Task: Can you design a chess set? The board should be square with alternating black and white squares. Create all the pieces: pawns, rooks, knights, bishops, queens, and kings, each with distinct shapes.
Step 418:
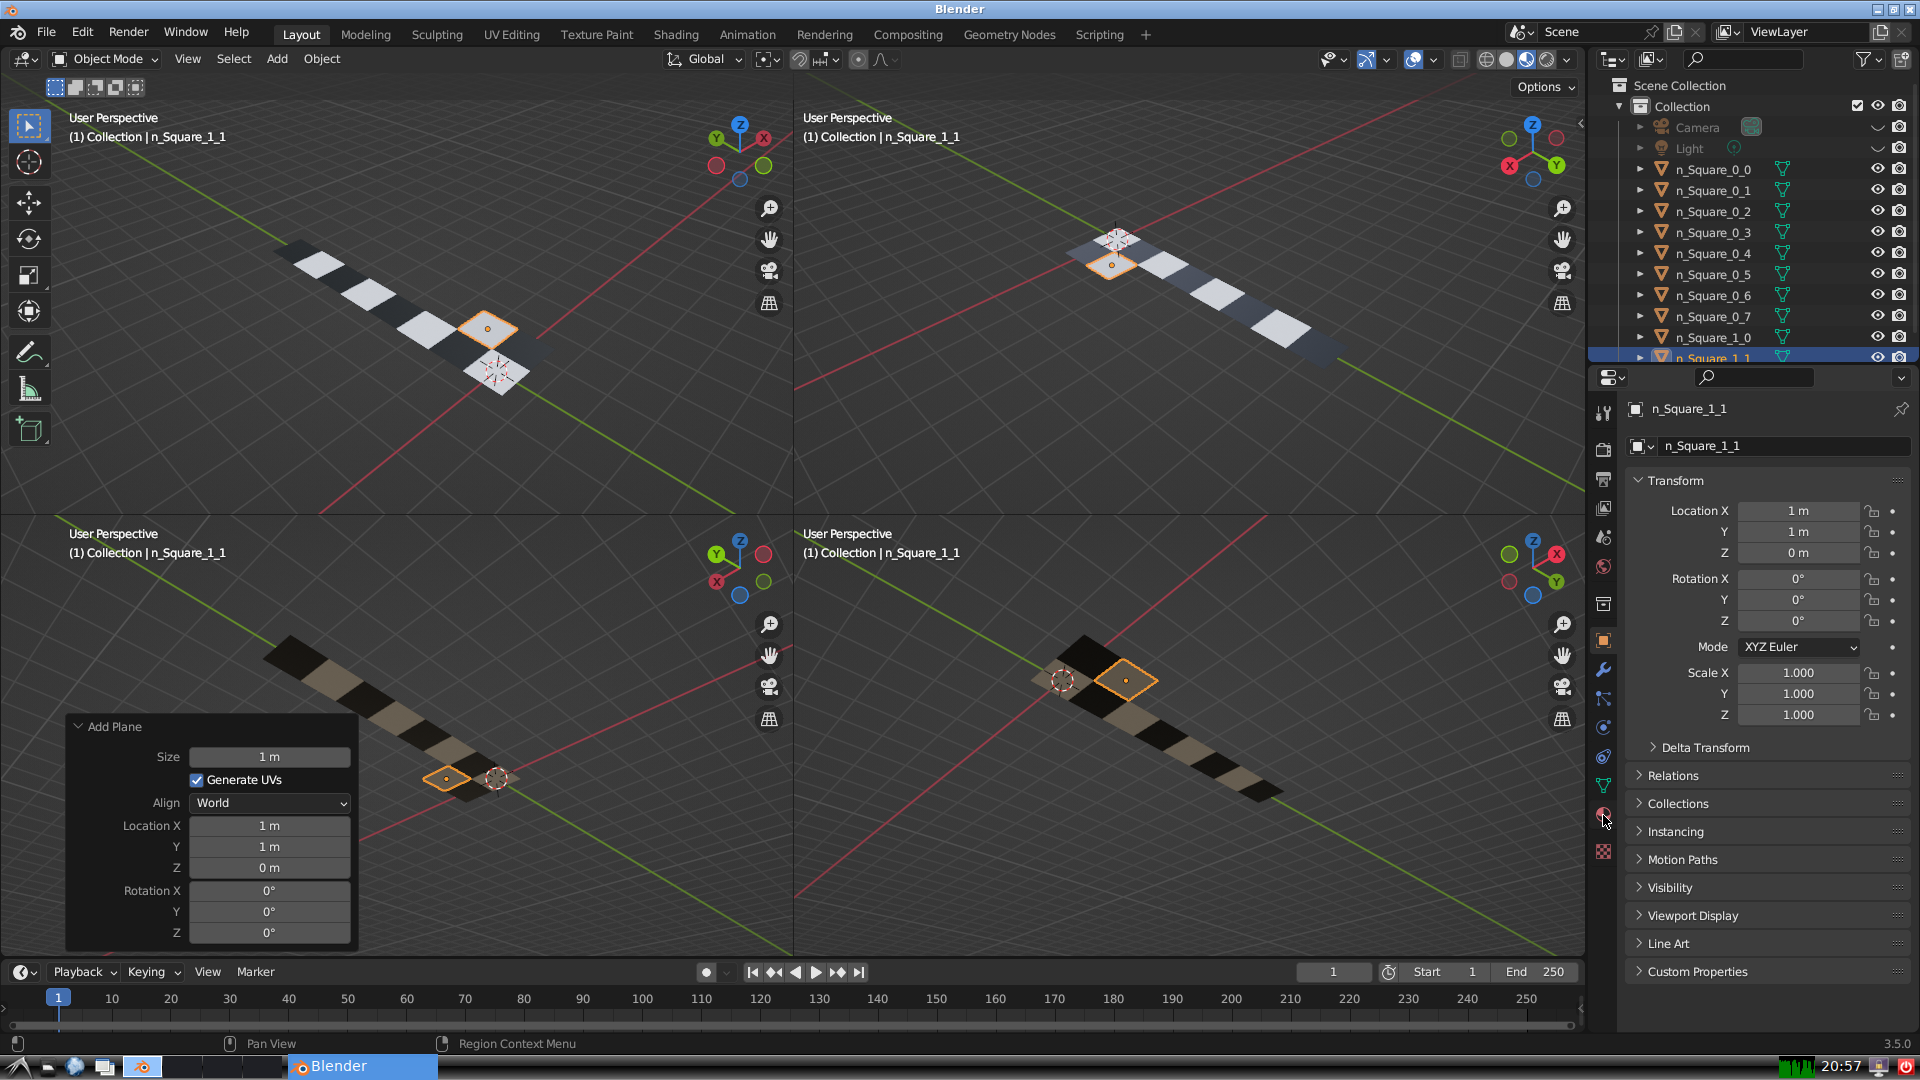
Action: click: no